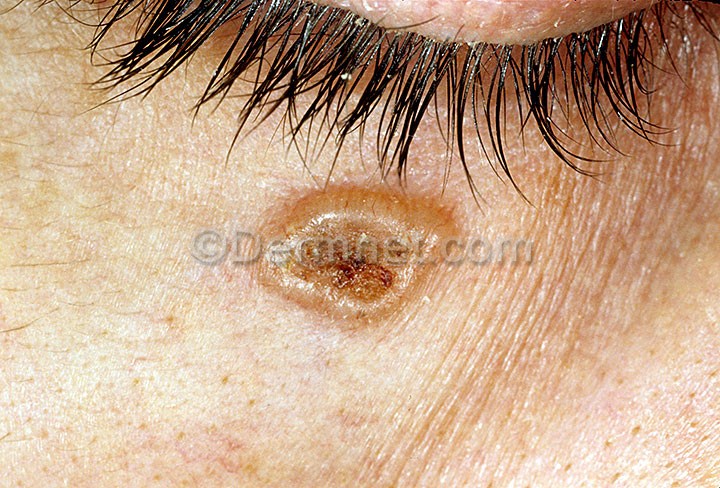
Disease: Actinic Keratosis Basal Cell Carcinoma and other Malignant Lesions